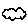
Label: cloud